Question: I've created an action 'Like' for my app but facebook has created a required reference property called other. Regardless

Response without other:
'''
"The action you're trying to publish is invalid because it does not specify any reference objects. At least one of the following properties must be specified: other."
'''
Response with other: false
'''
"(#3503) "false" is an invalid value for property "other" with type "Reference""
'''
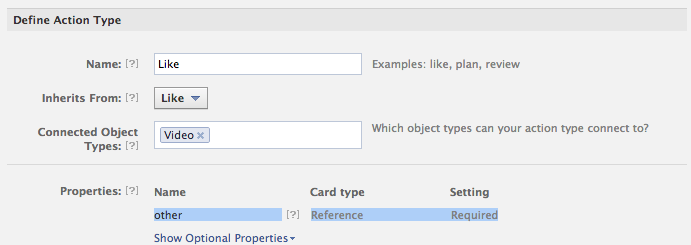
Answer: It turns out that the other field should be the url to a video object you wish to apply the actions to.